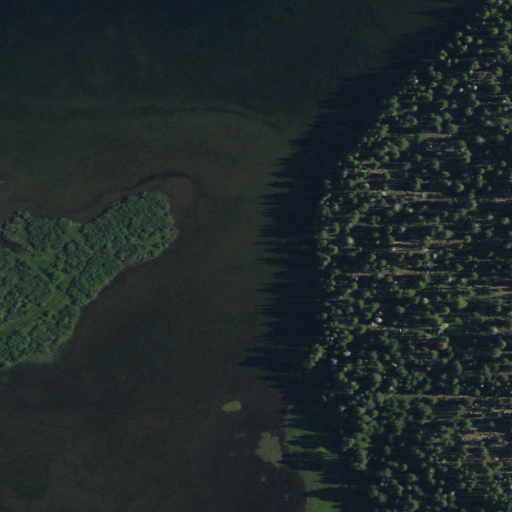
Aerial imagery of valley in California named Lacey Valley containing open water, evergreen forest, woody wetlands, herbaceous wetlands, and grassland